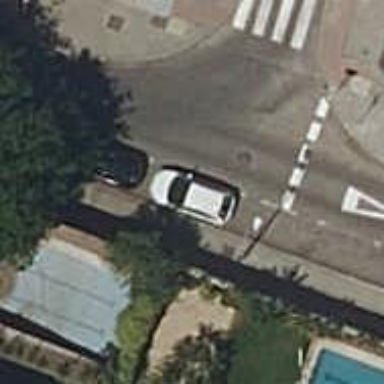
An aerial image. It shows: Residential road paved with paving stones. There is parallel on-street parking available on both sides of the road.